Field crop: maize
Growth stage: 2
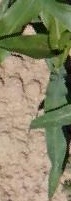
Species: maize